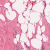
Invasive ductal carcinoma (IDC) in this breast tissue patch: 0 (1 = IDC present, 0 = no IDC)